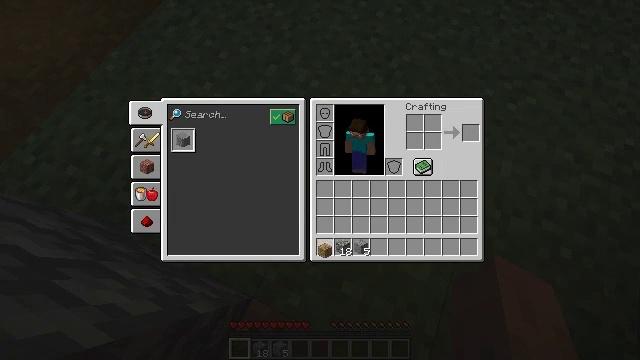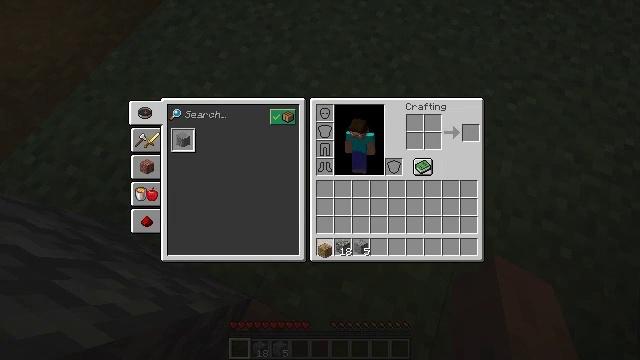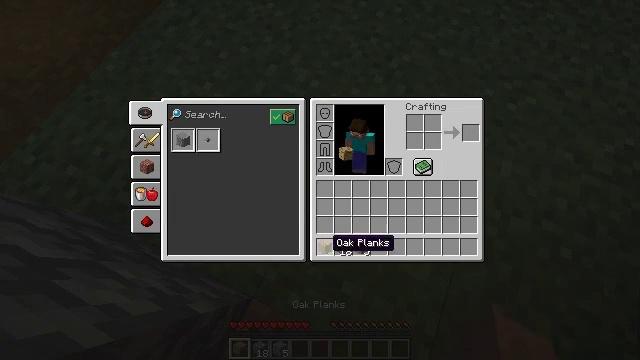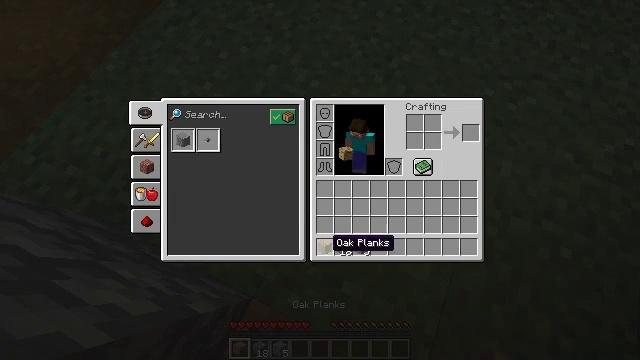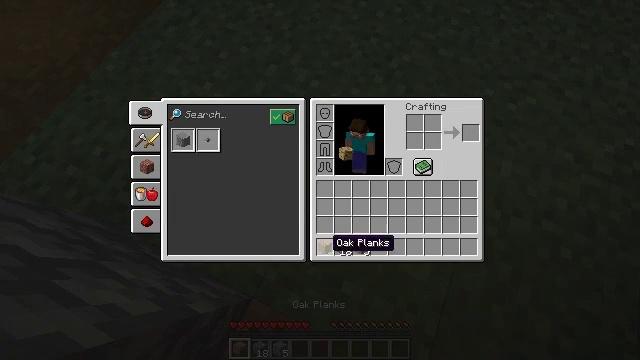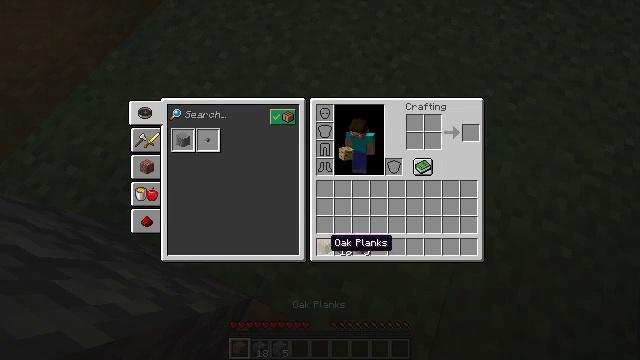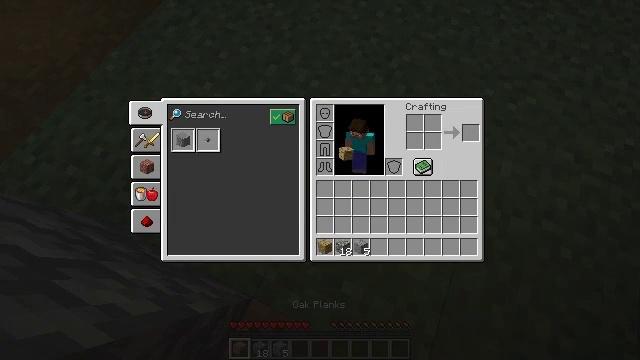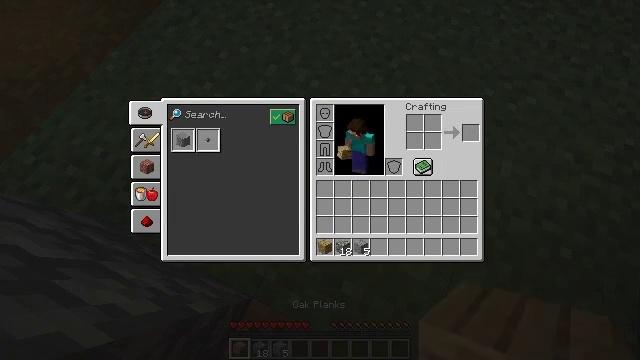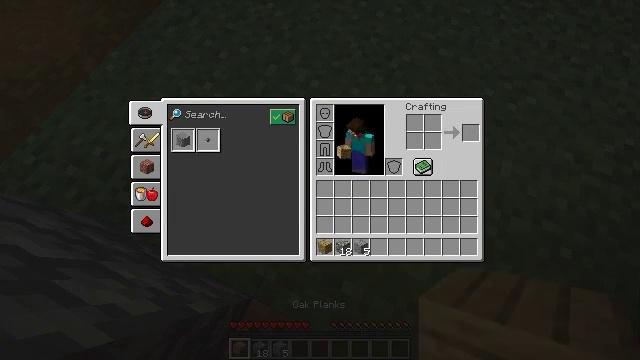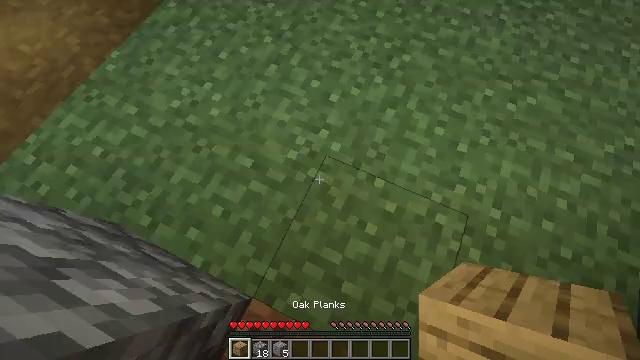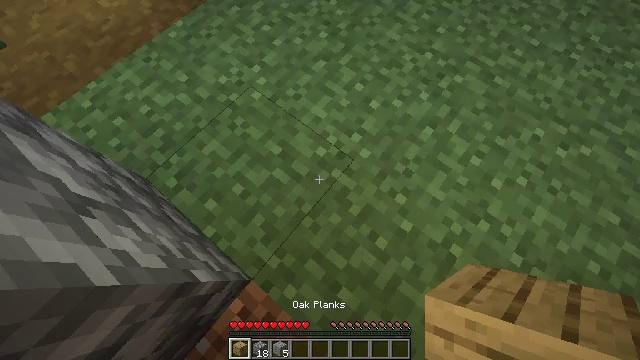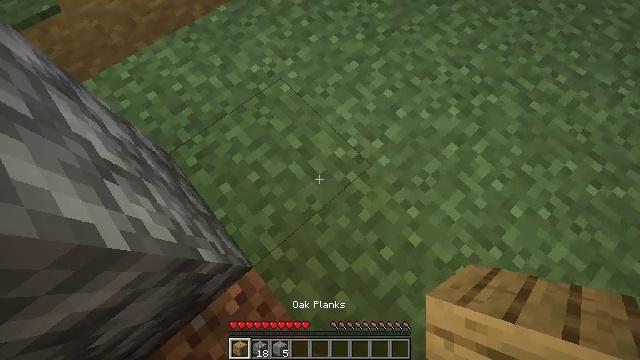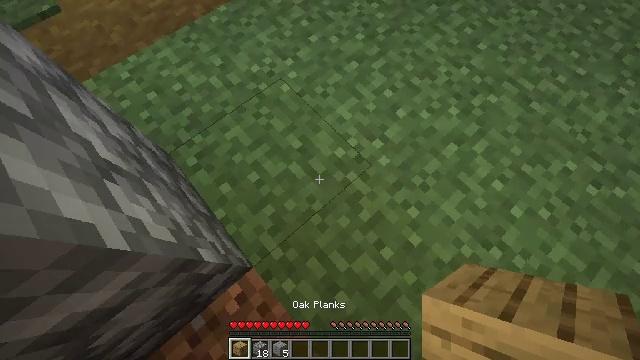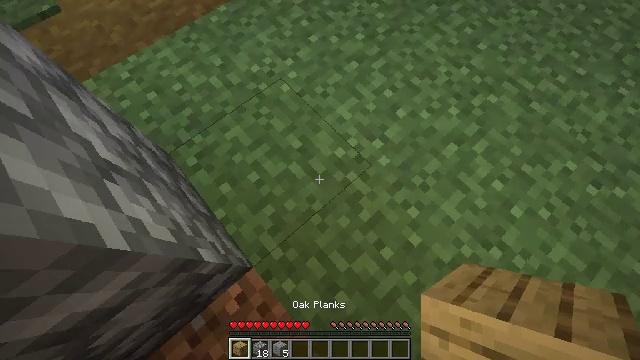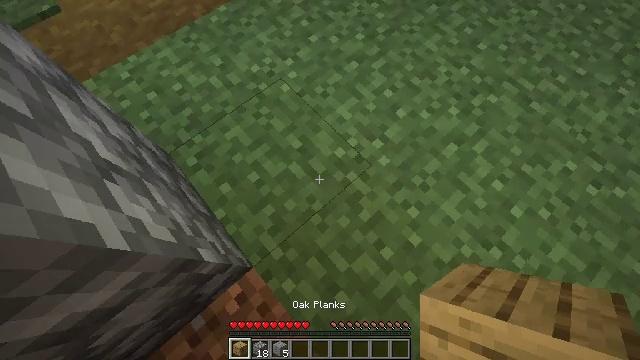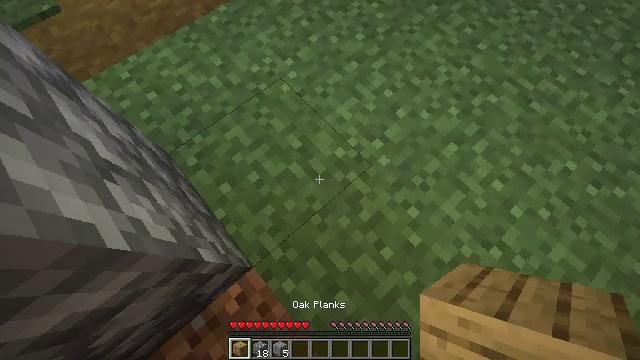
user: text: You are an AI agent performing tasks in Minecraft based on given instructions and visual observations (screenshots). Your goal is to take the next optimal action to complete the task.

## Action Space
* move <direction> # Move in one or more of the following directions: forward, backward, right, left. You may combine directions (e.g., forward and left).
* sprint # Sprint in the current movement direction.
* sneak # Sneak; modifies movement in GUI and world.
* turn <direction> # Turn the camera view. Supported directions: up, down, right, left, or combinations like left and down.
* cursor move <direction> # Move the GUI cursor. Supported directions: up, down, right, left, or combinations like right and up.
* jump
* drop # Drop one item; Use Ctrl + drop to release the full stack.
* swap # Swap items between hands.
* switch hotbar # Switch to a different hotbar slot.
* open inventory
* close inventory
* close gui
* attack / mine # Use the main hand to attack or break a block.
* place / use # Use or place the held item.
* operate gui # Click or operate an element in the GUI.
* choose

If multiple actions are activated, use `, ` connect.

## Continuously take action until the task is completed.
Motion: motion action
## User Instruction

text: Gather some oak planks.
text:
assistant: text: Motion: attack / mine
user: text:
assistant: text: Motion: no_op
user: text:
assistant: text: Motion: no_op
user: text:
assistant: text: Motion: no_op
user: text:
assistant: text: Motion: no_op
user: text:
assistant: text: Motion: turn left
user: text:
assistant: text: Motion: turn left
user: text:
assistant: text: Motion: no_op
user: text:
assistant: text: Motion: close inventory
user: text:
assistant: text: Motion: turn left, close inventory
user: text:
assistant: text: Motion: turn left, close inventory
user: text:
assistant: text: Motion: close inventory
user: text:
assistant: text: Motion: close inventory
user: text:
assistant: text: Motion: no_op
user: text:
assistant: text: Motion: no_op
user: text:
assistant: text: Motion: turn down
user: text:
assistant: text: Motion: turn right and down
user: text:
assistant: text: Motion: no_op
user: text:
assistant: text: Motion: no_op
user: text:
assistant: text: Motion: no_op
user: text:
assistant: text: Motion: no_op
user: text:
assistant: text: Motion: turn up
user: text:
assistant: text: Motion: turn left and up
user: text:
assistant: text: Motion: turn left and up
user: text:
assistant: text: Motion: turn left and up
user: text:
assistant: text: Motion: turn left and up
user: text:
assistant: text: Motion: turn left and up
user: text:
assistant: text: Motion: turn left
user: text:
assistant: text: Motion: turn down
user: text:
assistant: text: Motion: no_op